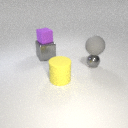
small gray metal sphere to the right of large gray metal cube